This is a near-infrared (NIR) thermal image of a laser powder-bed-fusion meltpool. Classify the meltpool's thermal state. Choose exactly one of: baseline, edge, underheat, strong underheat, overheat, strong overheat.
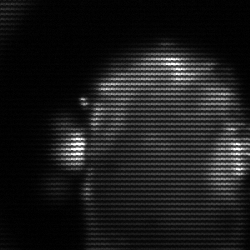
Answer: baseline